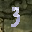
Label: 3